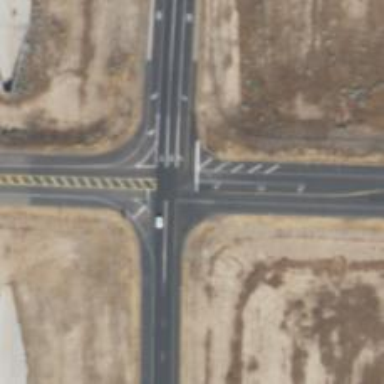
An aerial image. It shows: Solid stop line on the road.